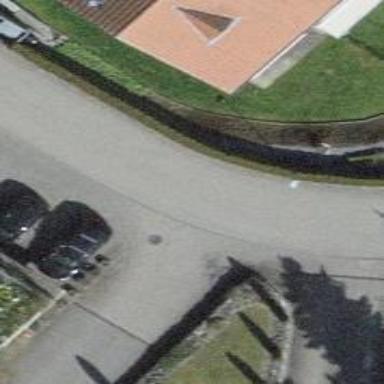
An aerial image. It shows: Sidewalk along the footway.